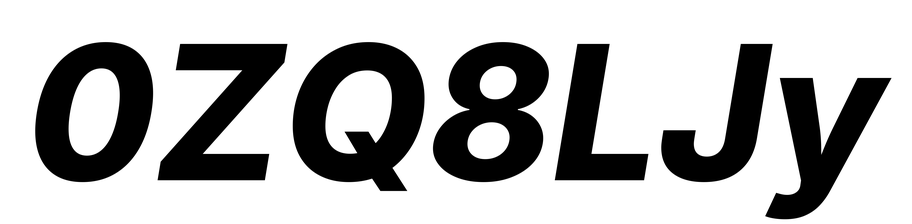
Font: Inter-Italic_ExtraBold_Italic